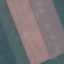
Label: AnnualCrop